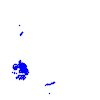
Particle: electron